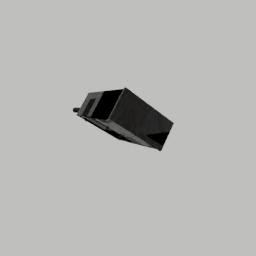
Label: electronics